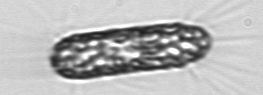
Label: Corethron_hystrix